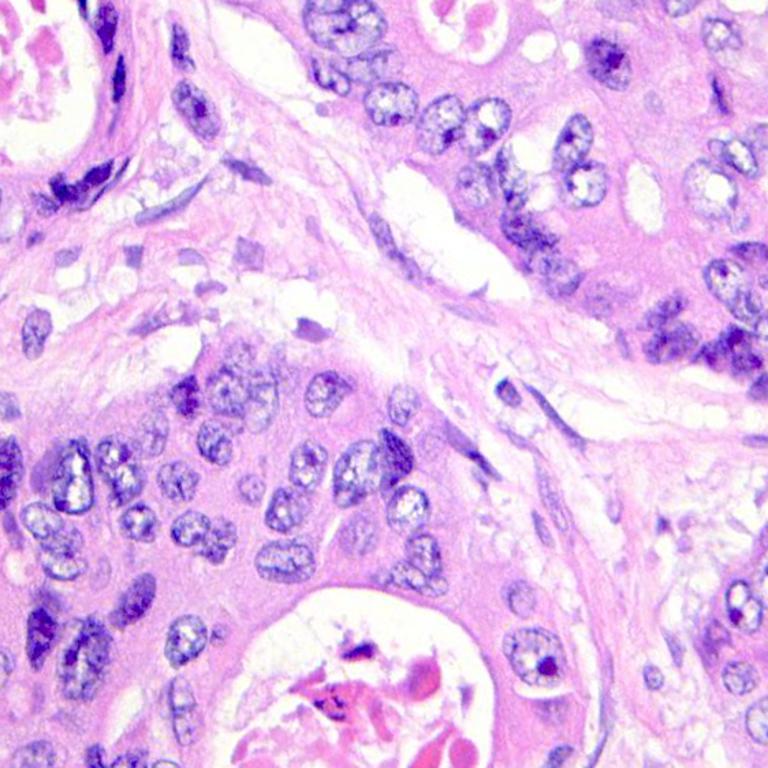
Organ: colon
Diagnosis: adenocarcinomas